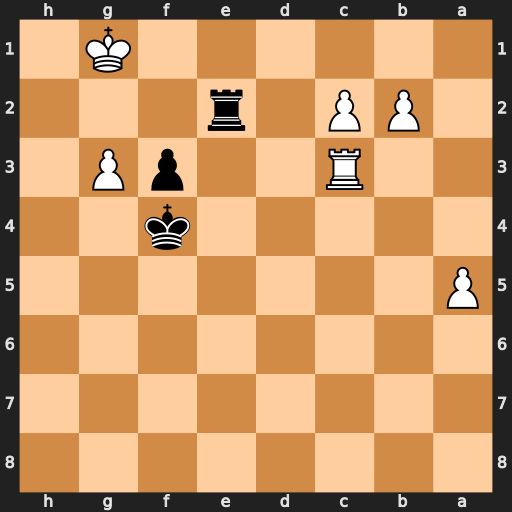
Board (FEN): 8/8/8/P7/5k2/2R2pP1/1PP1r3/6K1
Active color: b
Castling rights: -
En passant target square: -
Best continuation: Kxg3 Kf1 Rh2 Ke1 Kg2 Kd2 f2